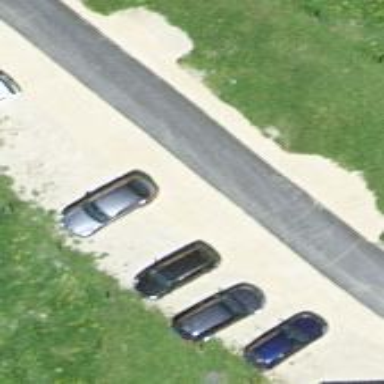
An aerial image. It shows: Parking area.